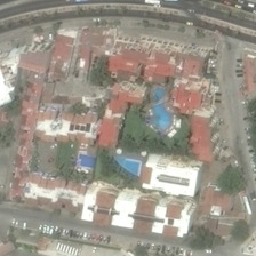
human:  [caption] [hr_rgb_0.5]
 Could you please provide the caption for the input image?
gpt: some plants surround the pool while many buildings with red roof in it .

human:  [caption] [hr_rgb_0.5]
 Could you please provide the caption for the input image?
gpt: a resort in it while with highway surrounded .

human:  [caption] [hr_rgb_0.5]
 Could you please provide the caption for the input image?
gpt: many buildings with red roof in the resort .

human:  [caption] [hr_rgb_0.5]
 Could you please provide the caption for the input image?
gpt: two pools with blue water and one pool with dark blue water in it .

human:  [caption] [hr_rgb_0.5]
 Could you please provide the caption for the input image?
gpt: many buildings and some green trees are surrounded by several roads .